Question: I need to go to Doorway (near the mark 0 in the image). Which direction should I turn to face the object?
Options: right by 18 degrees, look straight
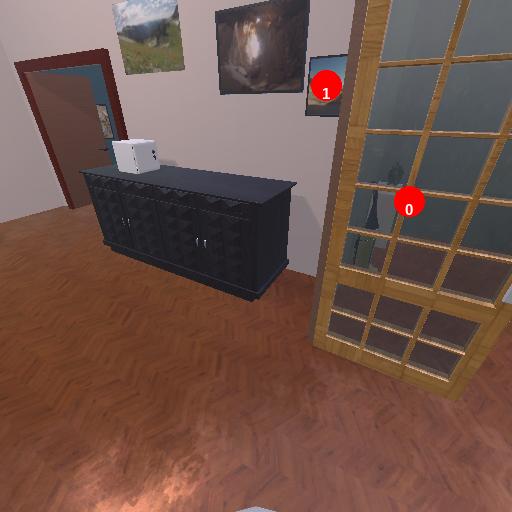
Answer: right by 18 degrees